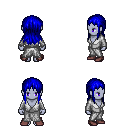
a pixel art fantasy rpg character, female body template, dark elf, purple skin, white robe, magenta pants, blue unkempt hairstyle, maroon shoes, four views (front, back, left, right), 2x2 character sprite sheet, small pixel art, hard edges, no anti-aliasing